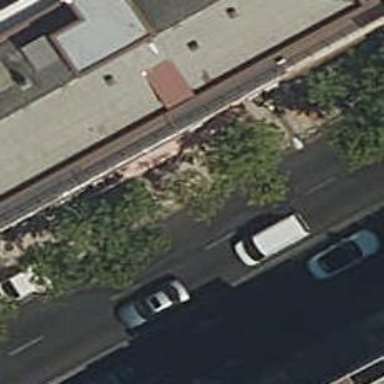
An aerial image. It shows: Bus stop with sheltered platform for public transport.